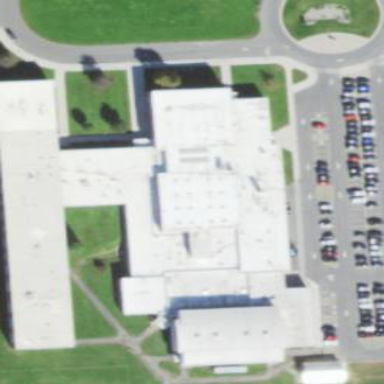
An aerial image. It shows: School building.